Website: bh-photo
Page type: address-validator
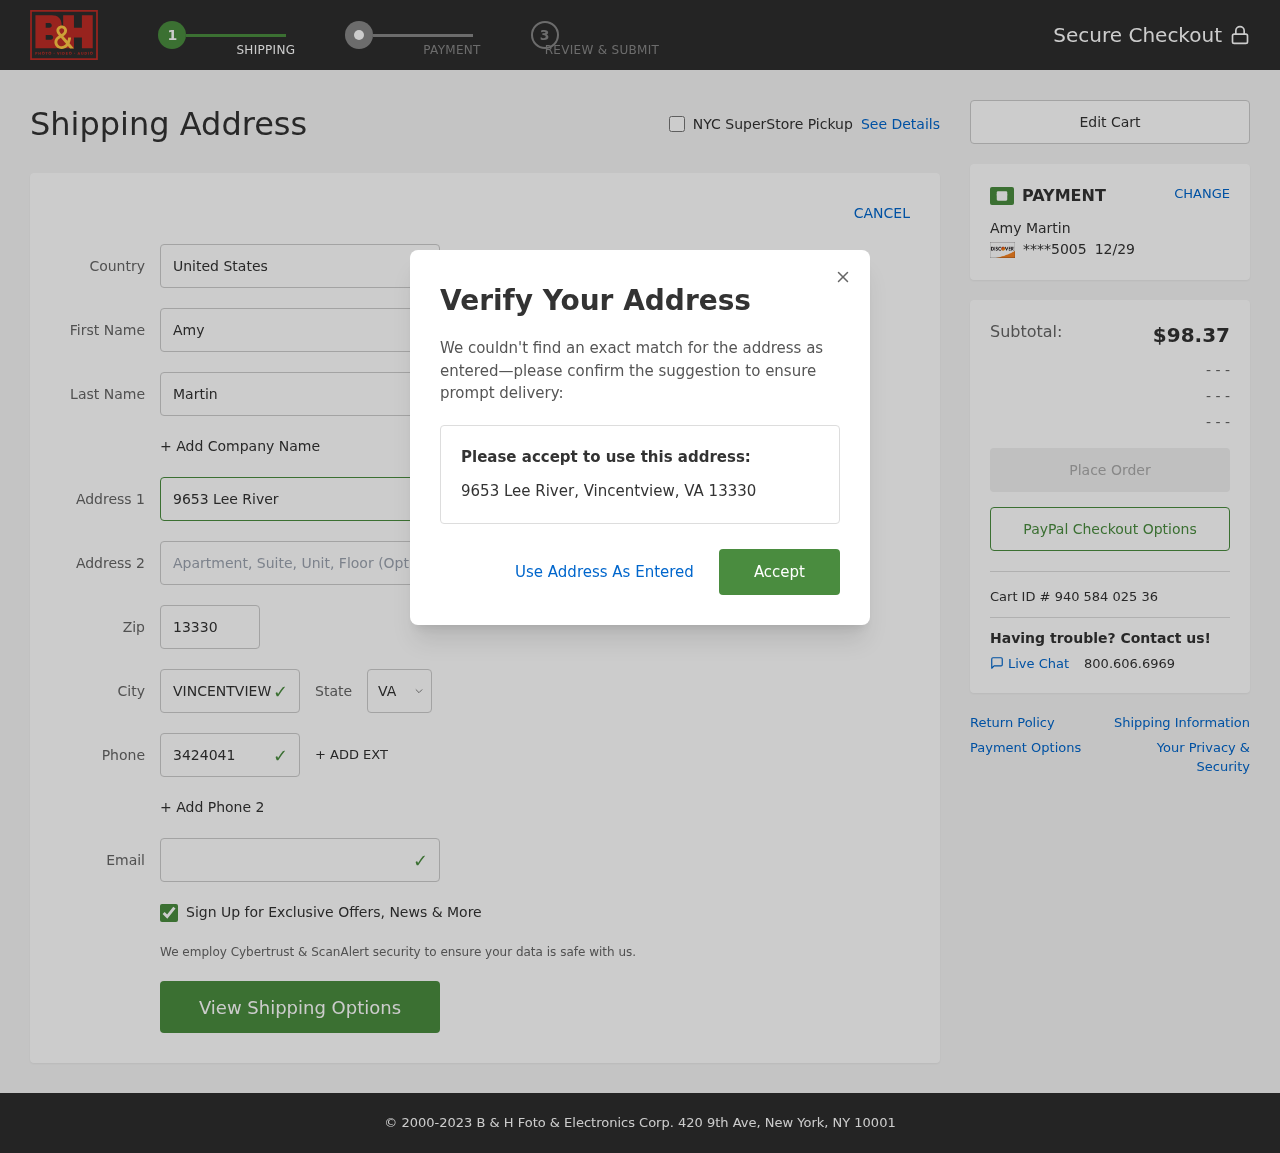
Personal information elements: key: PII_CARD_EXPIRY
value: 12/29
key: PII_CARD_LAST4
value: ****5005
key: PII_CITY
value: Vincentview
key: PII_COUNTRY
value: United States
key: PII_EMAIL
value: amartin@hotmail.com
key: PII_FIRSTNAME
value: Amy
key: PII_FULLNAME
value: Amy Martin
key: PII_LASTNAME
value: Martin
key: PII_PHONE
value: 3424041319
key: PII_POSTCODE
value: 13330
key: PII_STATE_ABBR
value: VA
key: PII_STREET
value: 9653 Lee River
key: PII_CITY_STATE_ZIP
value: Vincentview, VA 13330
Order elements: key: ORDER_SUBTOTAL
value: $98.37
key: ORDER_ID
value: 940 584 025 36